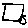
Label: square